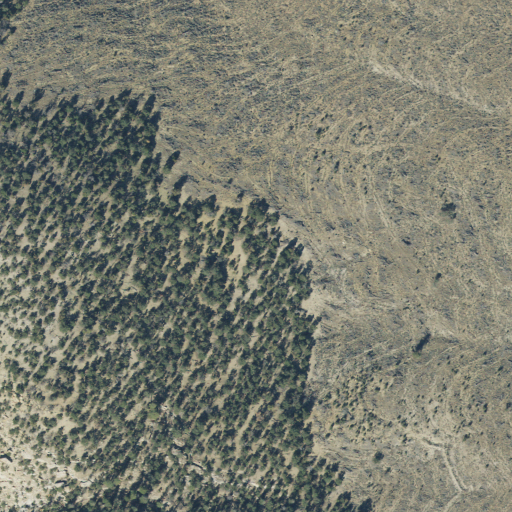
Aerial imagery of ridge(s) in Utah named Biddlecome Ridge containing shrub and evergreen forest